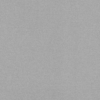
Label: dusty